Question: How to add interactive, dynamic components on a fixed location outside of all views in a Sencha Touch application.
With the menu at the top, I would like to add controls to the bottom of the app that control audio, display other random information and rotate imagery. This pane should not hide/move/refresh/etc. when changing views via the menu, in essence it should be separated from the rest of the application. It is highly preferred to be able to use the sencha 'audio' xtypes.
Should I implement this:
- - -

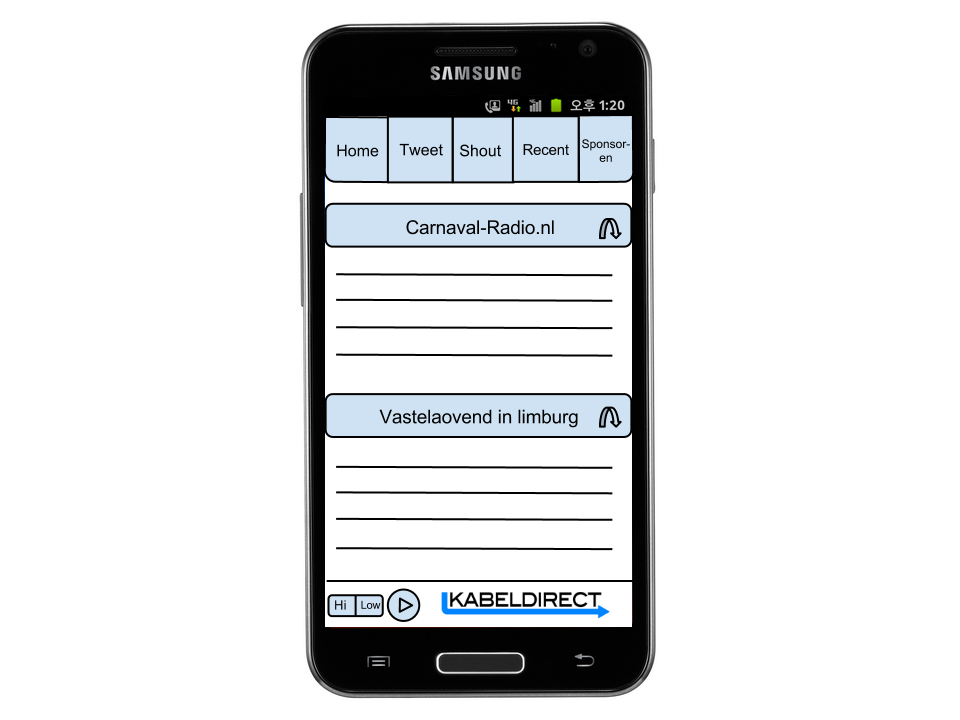
Answer: The magical way is... Docking ( outside the rest of the app, probably means you want to doc on the viewport ).
<URL>
'''
var button = Ext.create('Ext.Button', {
text: 'Button',
id: 'rightButton'
});
Ext.create('Ext.Container', {
fullscreen: true,
items: [
{
docked: 'top',
xtype: 'titlebar',
items: [
button
]
}
]
});
Ext.create('Ext.Panel', {
html: 'Floating Panel',
left: 0,
padding: 10
}).showBy(button);
'''
For your top view, I would use something along the lines of a Ext.TabPanel though.
<URL>